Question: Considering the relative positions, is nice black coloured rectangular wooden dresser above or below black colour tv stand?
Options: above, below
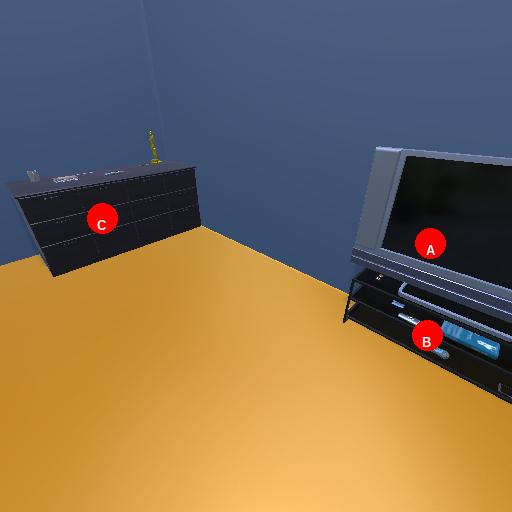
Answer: above